Question: I want to generate dynamically excel file using SSIS package.
I tried like following :
In 'data flow task' I have taken 'Oledb Source' inside 'oledb source editor'
under 'connection manager' taken 'data access mode = sql command from variable' as my variable is having sql query like below 'select cusip,price,company from mytable where date in between @[var1] and @[var2]'
But i failed to use 'var1' and 'var 2' it is giving me parse error.
created 3 variables inside ssis project
'var1 datatype = datetime value=5/01/2011 8:22:10 AM'
'var2 datatype = datetime value=5/21/2011 8:22:10 AM'
'var3 datatype = datetime value=MY ABOVE SELECT QUERY'
Using above select query I want to generate new excel file every day with filename like 'MYFile05222013' '(with yesterdays date)'
'var 3 taken as string and added value into Expression'
But getting parse error :
'''
Error code: 0x80040E14.
An OLE DB record is available. Source: "Microsoft SQL Server Native Client 10.0" Hresult: 0x80040E14 Description: "Statement(s) could not be prepared.".
An OLE DB record is available. Source: "Microsoft SQL Server Native Client 10.0" Hresult: 0x80040E14 Description: "Must declare the scalar variable "@".".
'''
AND
'The data types "DT_WSTR" and "DT_DATE" are incompatible for binary operator "+". The operand types could not be implicitly cast into compatible types for the operation. To perform this operation, one or both operands need to be explicitly cast with a cast operator.'
Please advice.

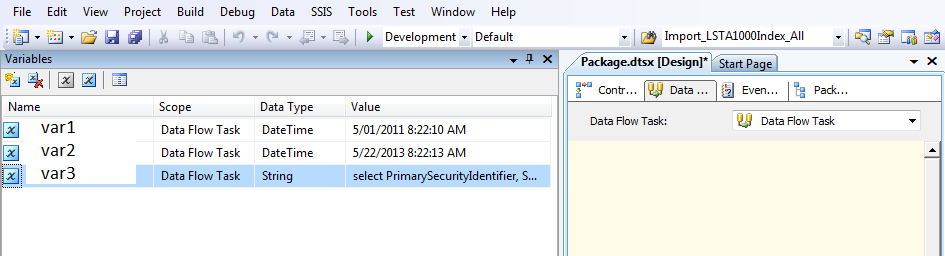
Answer: Try making var3 a string datatype (not a datetime). Give it an expression like this:
'''
"select cusip,price,company from mytable where date in between " + @[User::var1] + " and " + @[User::var2]
'''
Make the var1 and var2 variables string datatypes, also. Set up var1 and var2 with default values that parse to valid datetime values.
To view the evaluation result of the expression, click <URL>
For the output file, you will want an Excel Destination. The destination connection manager will have an expression for the filename. That expression is where you will build a filename like "MYFile05222013".